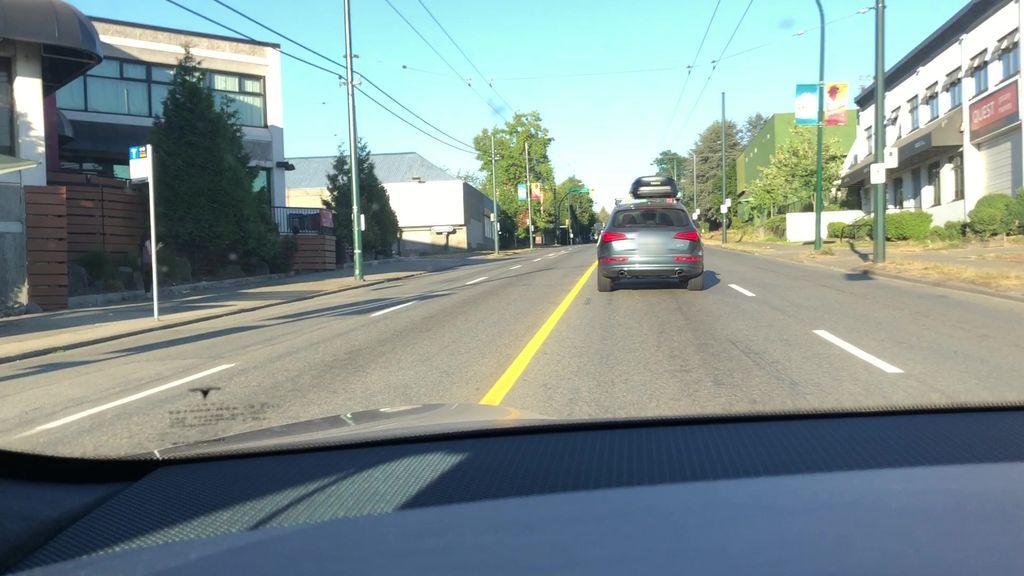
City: vancouver